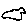
Label: cloud